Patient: sex F, age 65
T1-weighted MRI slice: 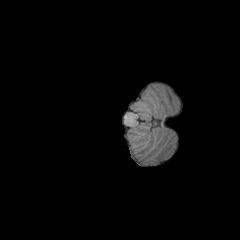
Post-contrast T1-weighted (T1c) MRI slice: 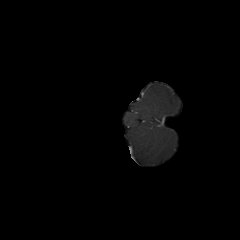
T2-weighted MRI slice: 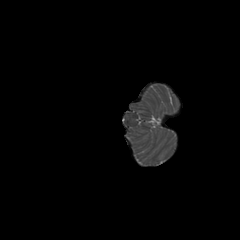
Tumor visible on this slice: no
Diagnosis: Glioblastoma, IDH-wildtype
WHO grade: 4